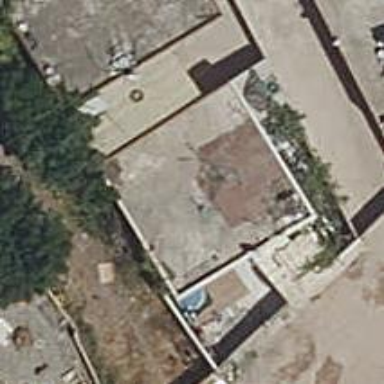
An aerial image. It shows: Detached building.